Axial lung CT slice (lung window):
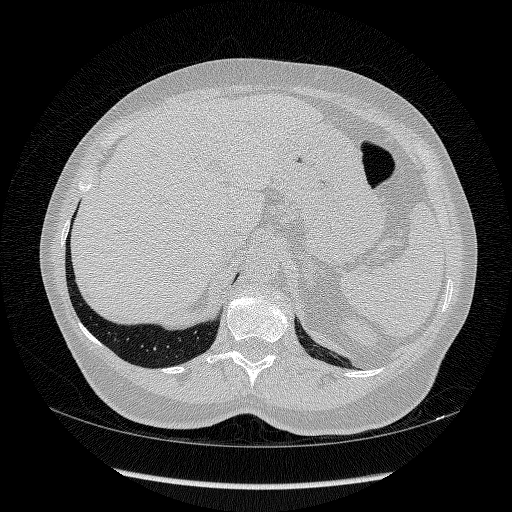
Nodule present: no